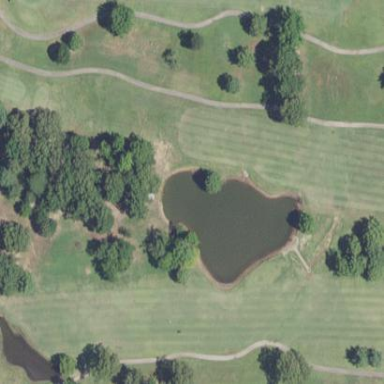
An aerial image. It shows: Water hazard in golf course. The hazard is natural water feature.